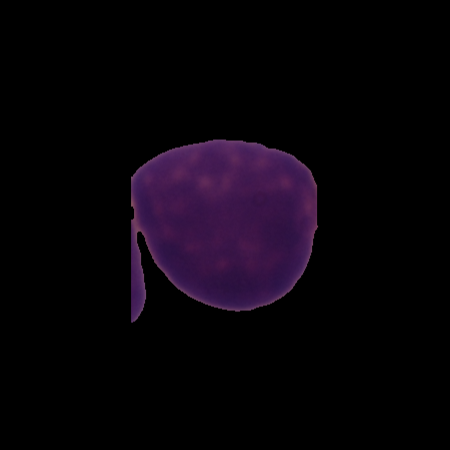
Label: healthy